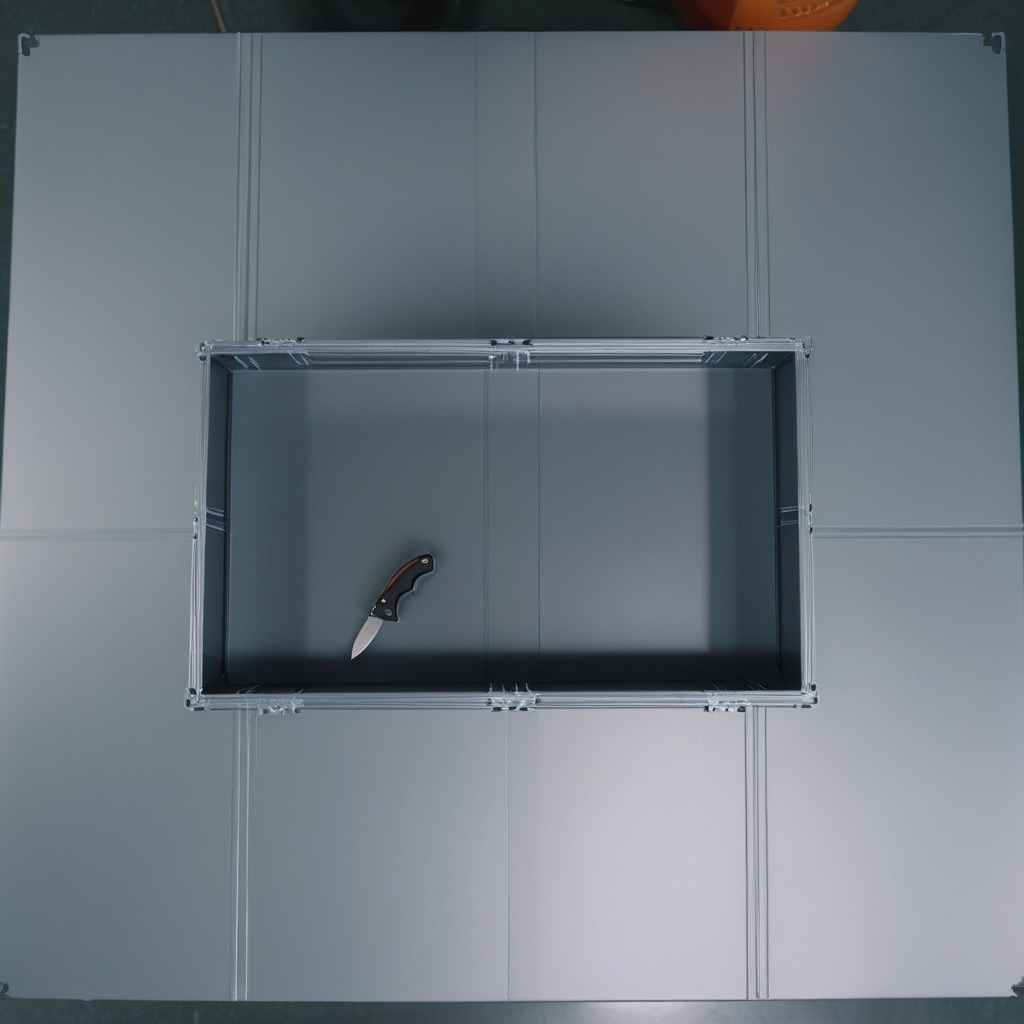
A utility knife is lying on a toolbox surface in an airplane hangar workshop 8K.